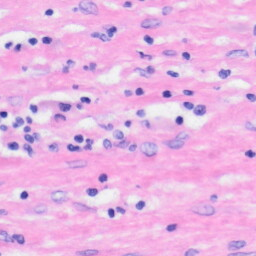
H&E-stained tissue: Liver